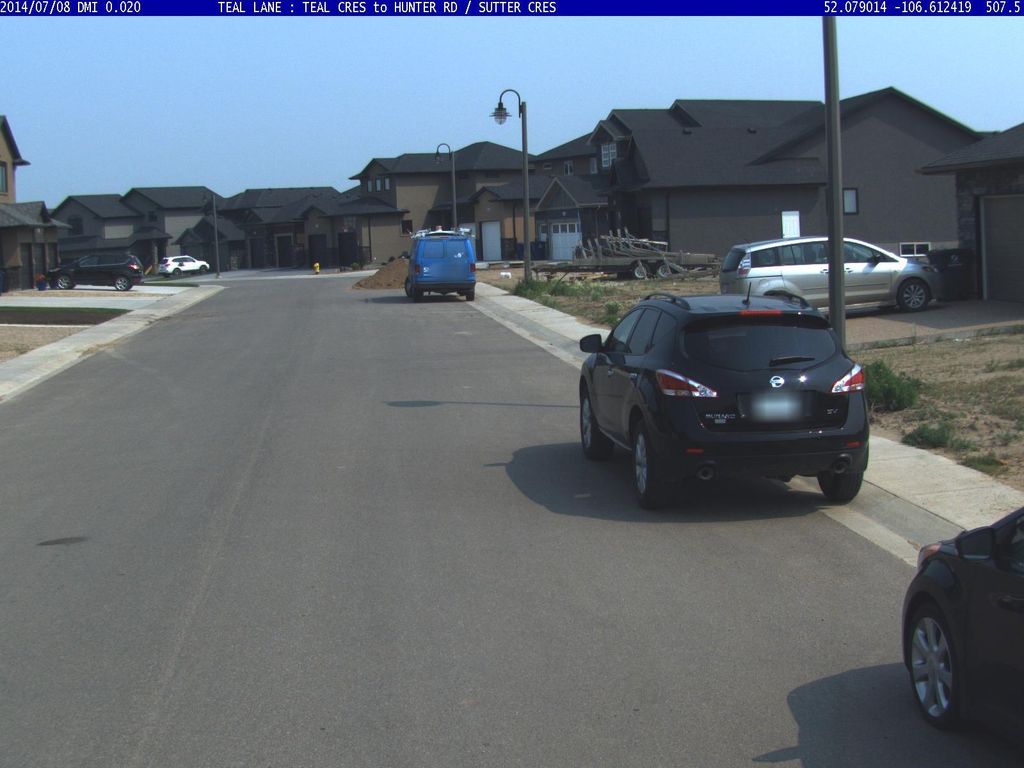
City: saskatoon